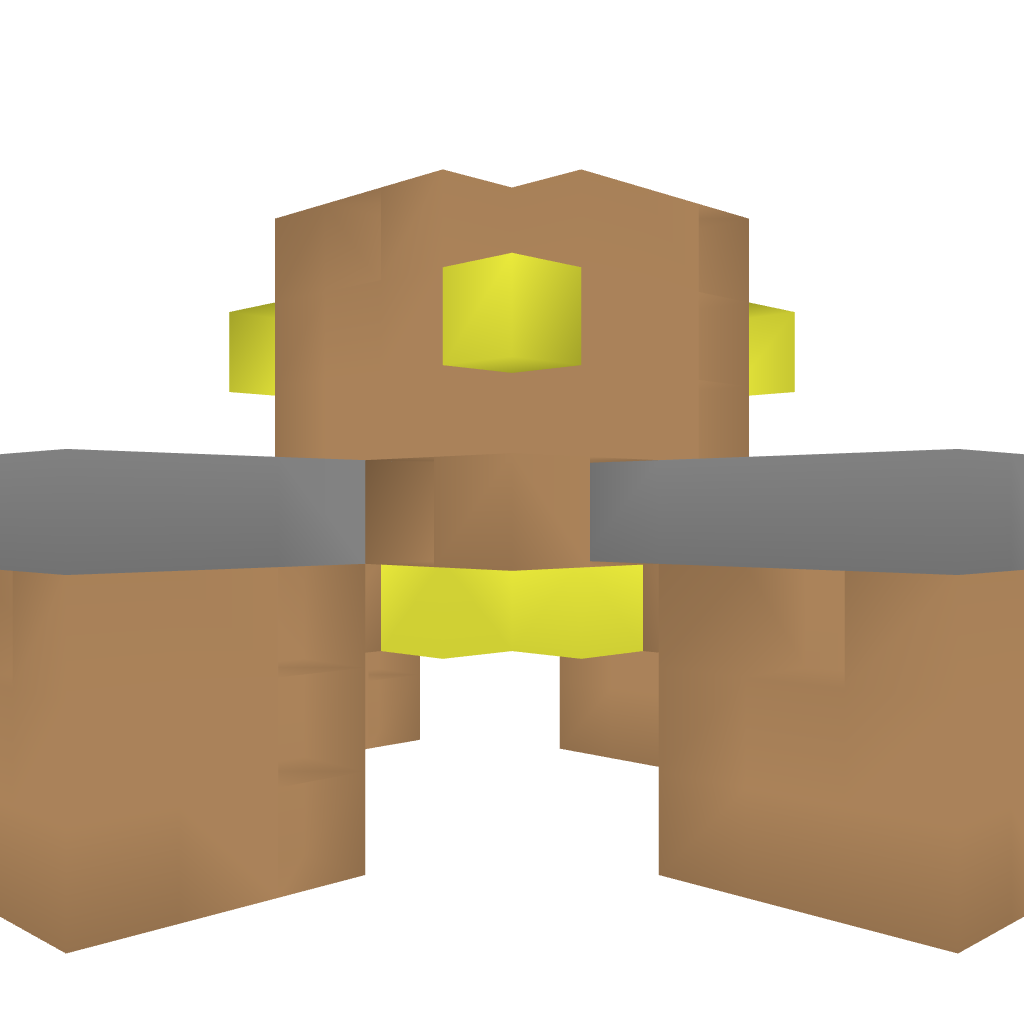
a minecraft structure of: Lamp Schematic bad low quality